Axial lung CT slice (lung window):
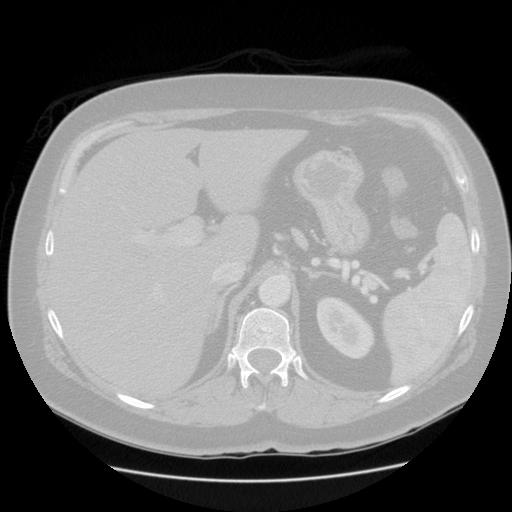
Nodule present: no